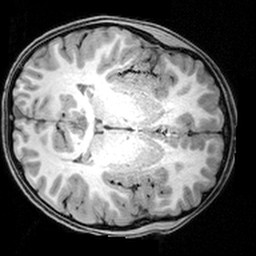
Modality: T1w
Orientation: axial
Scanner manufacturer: siemens
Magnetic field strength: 3 T
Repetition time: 1.9 s
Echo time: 0.00397 s